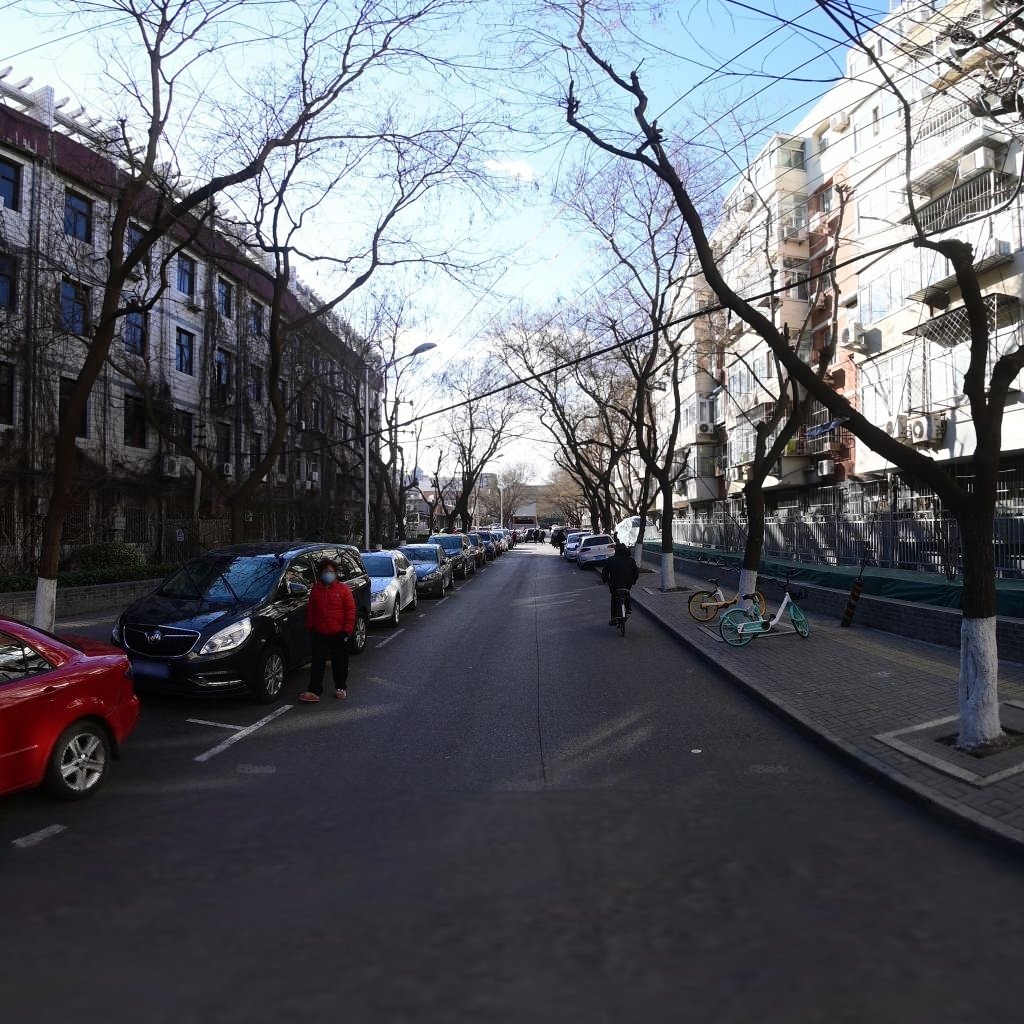
Region: Xicheng
Road damage annotations: longitudinal crack